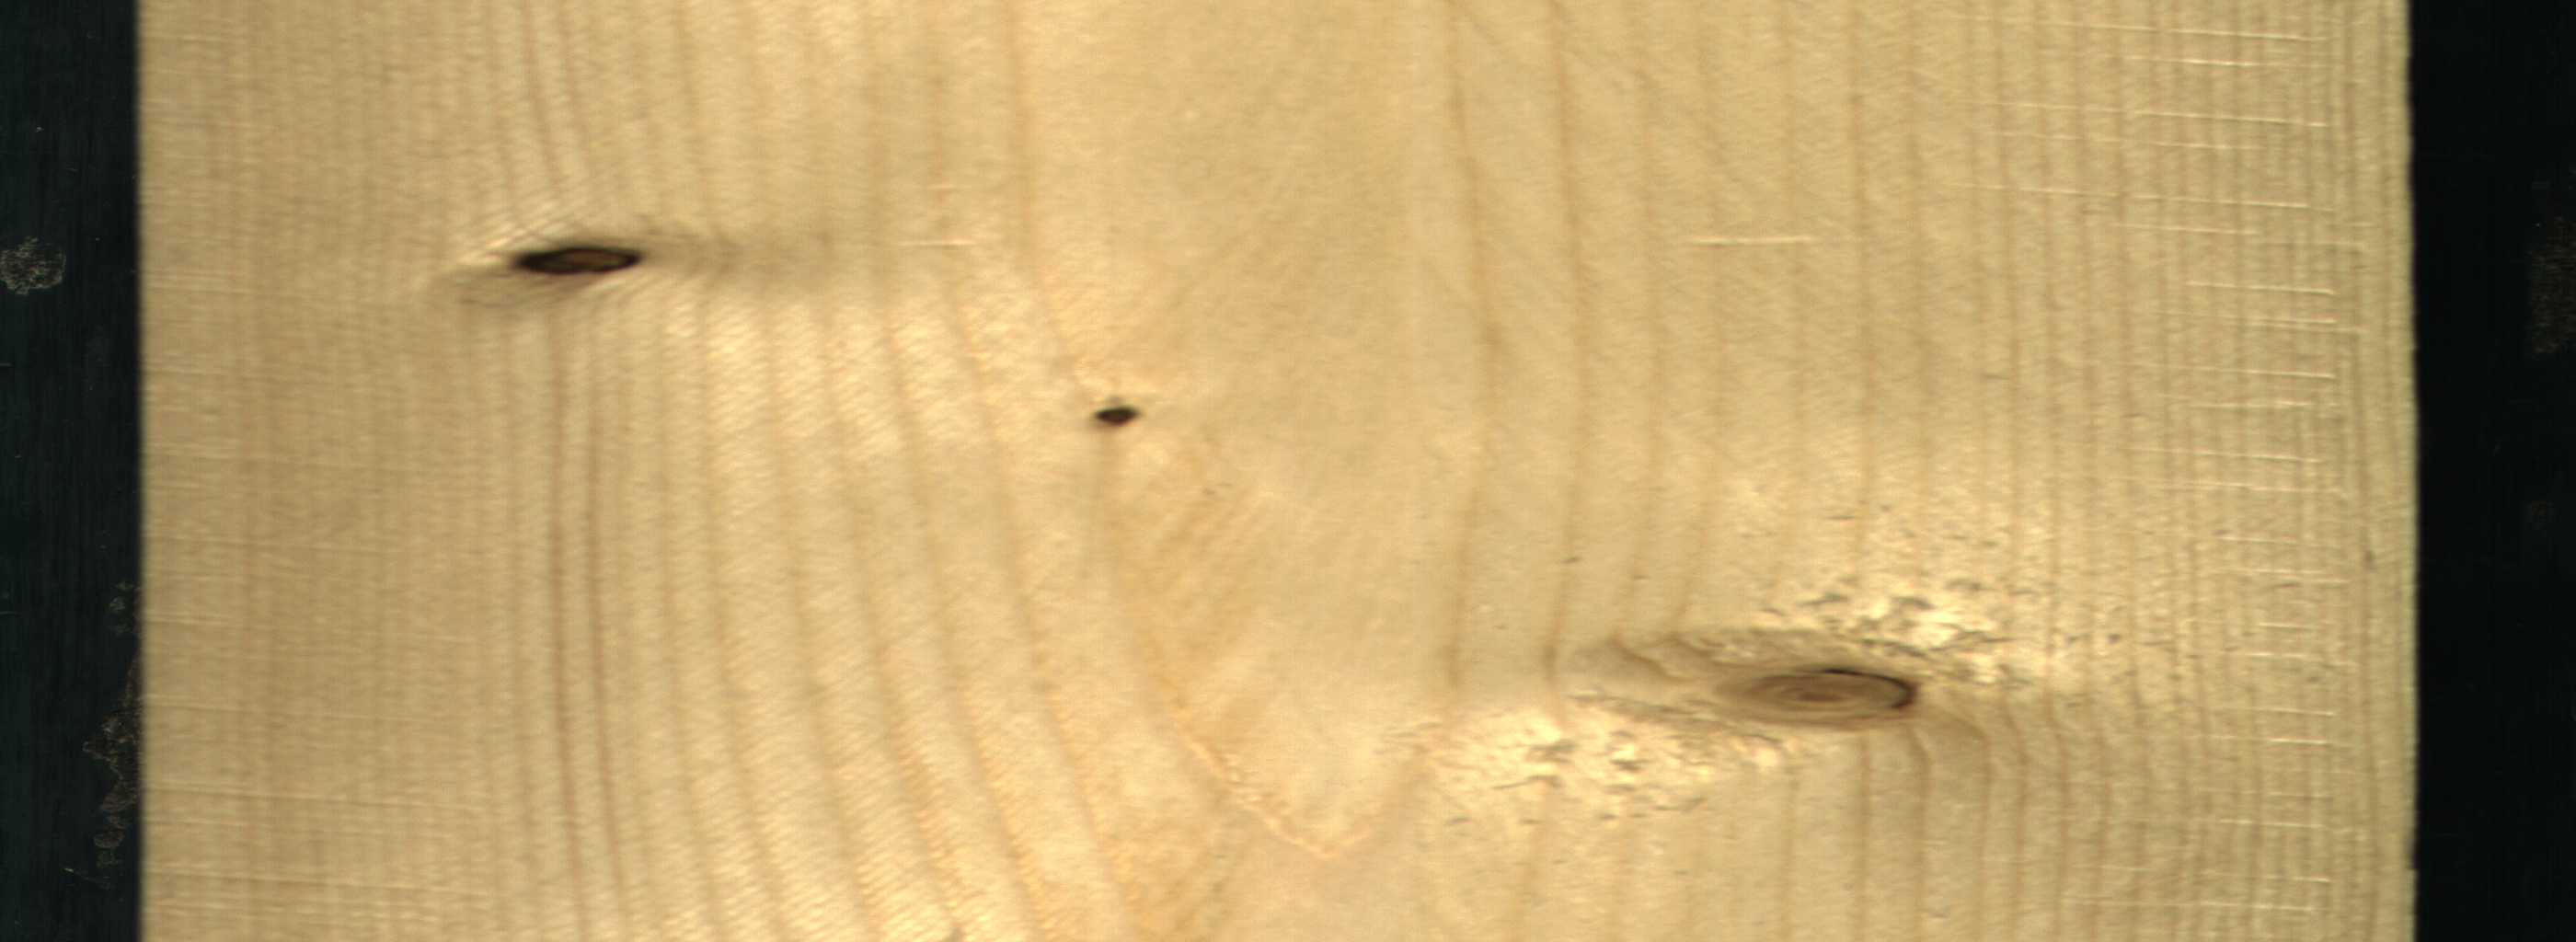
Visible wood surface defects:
Dead_Knot
Dead_Knot
Live_Knot